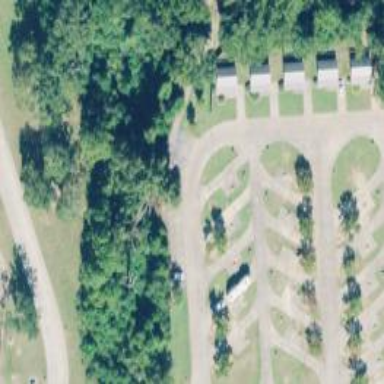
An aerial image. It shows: Driveway leading to service road.